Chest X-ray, AP view. Patient: 64 years old, sex F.
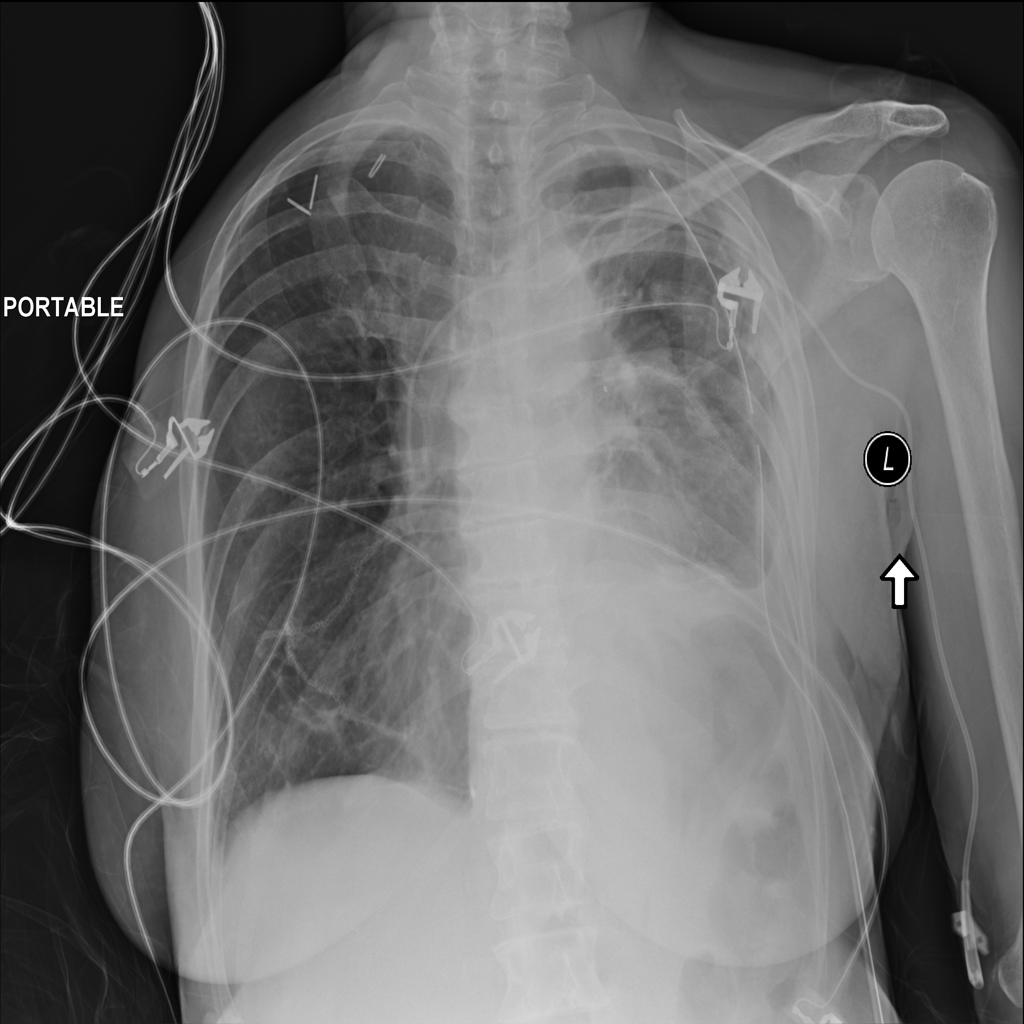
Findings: Effusion, Pneumothorax